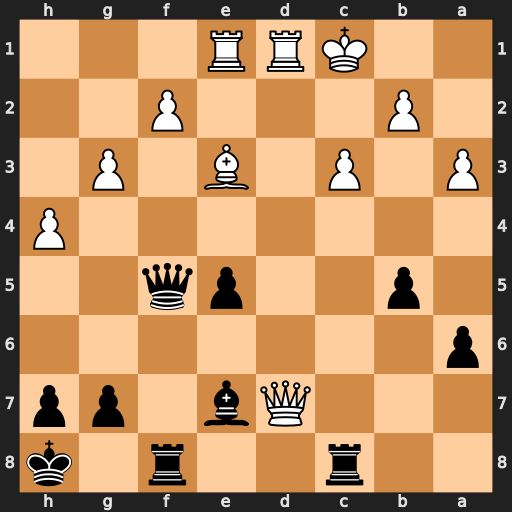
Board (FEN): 2r2r1k/3Qb1pp/p7/1p2pq2/7P/P1P1B1P1/1P3P2/2KRR3
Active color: b
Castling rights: -
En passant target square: -
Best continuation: Rxc3+ bxc3 Bxa3+ Kd2 Qxd7+